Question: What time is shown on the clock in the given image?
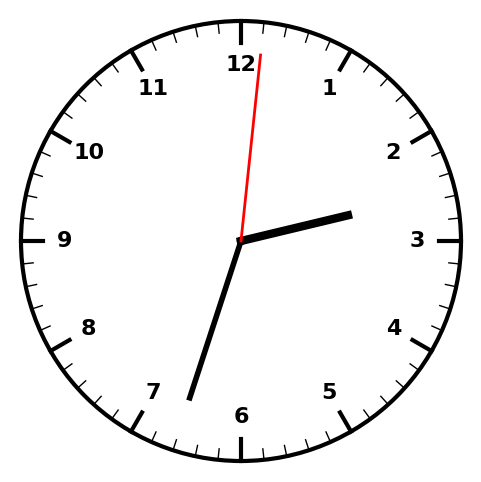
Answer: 02:33:01